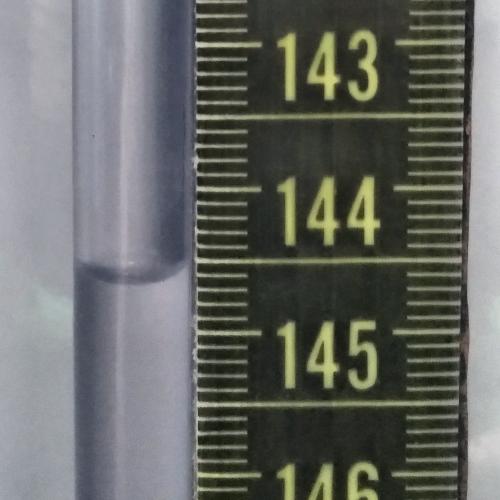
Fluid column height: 144.6 cm